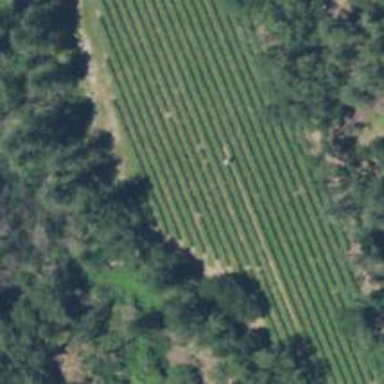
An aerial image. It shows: Vineyard with grape crops.